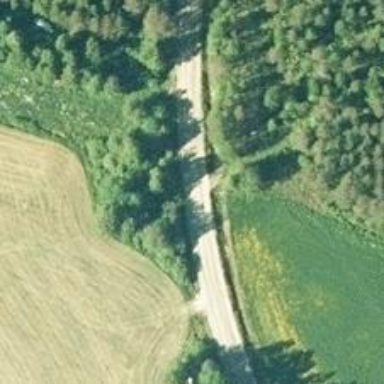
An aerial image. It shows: Tertiary road.